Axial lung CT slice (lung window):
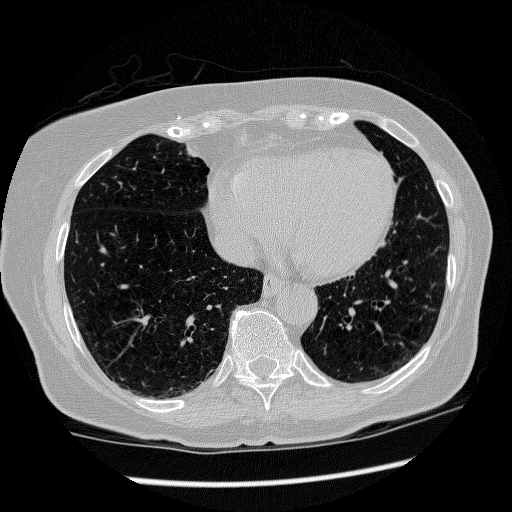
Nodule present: no